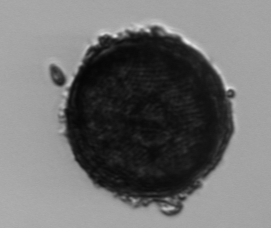
Label: Coscinodiscus